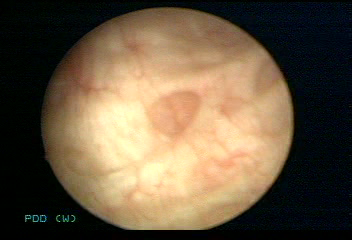
Modality: WLC
Class: Normal mucosa
Bladder cancer association: No